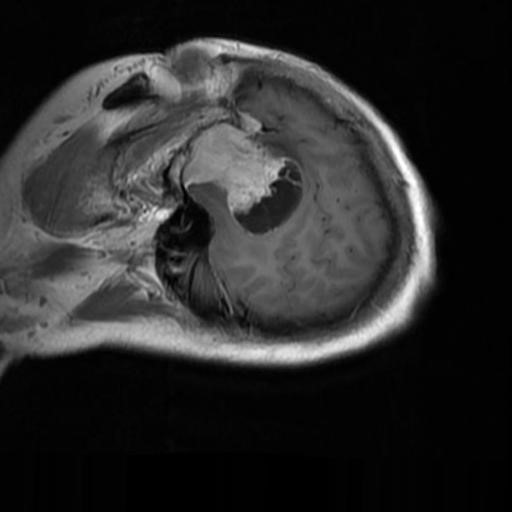
Label: brain_menin